A bearing vibration time series has been folded into this square grayscale image, one row per segment of consecutive samples. Based on the visible evidence, which condition applies: normal, inner_race, outer_race, ball?
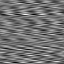
Answer: ball